You are looking at the envelope spectrum of a bearing's vibration signal. The marked vertical lines are the theoretical fault frequencies for the outer race, inner race, rolling elements, and cage. Based on the visible evidence, which condition applies: normal, inner_race, outer_race, ball?
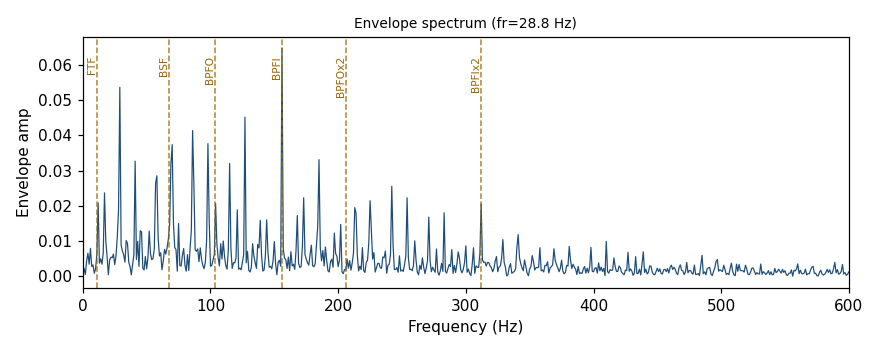
Answer: inner_race